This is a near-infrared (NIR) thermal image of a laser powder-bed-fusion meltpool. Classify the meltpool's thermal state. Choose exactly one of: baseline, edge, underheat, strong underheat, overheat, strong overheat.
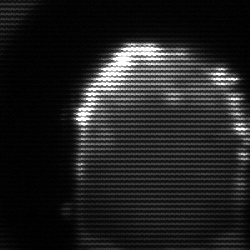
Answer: baseline